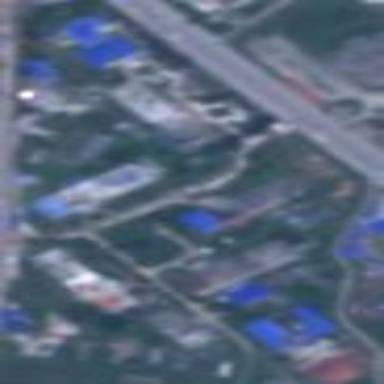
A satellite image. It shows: Government office building located in area designated for government use.